Question: After running following codes, in 32bit process, the data converted automatically.
'''
HKEY hSubKey;
DWORD dwState;
RegCreateKeyEx(HKEY_CURRENT_USER, L"TestKey", NULL, NULL,
REG_OPTION_NON_VOLATILE, KEY_ALL_ACCESS, NULL, &hSubKey, &dwState);
std::wstring data = L"%ProgramFiles%";
RegSetValueEx(hSubKey, L"TestValue", NULL, REG_EXPAND_SZ,
(BYTE*)data.c_str(), (DWORD)(data.size() * sizeof(WCHAR)) + sizeof(WCHAR));
'''

<-
What the hell. Who expands it?
I don't want to convert the data. -But I have to use type .
How do I do?
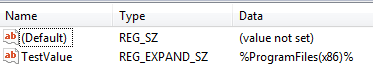
Answer: This is called Registry value redirection, and it's a part of <URL>